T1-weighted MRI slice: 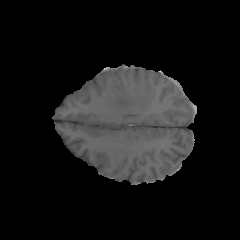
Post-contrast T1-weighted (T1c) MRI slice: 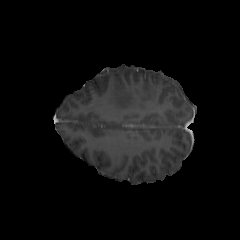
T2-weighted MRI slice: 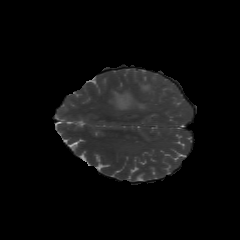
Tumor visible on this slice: yes